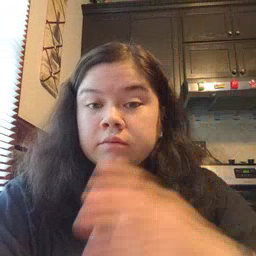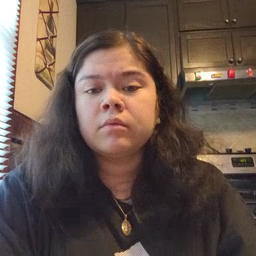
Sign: pretend